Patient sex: M
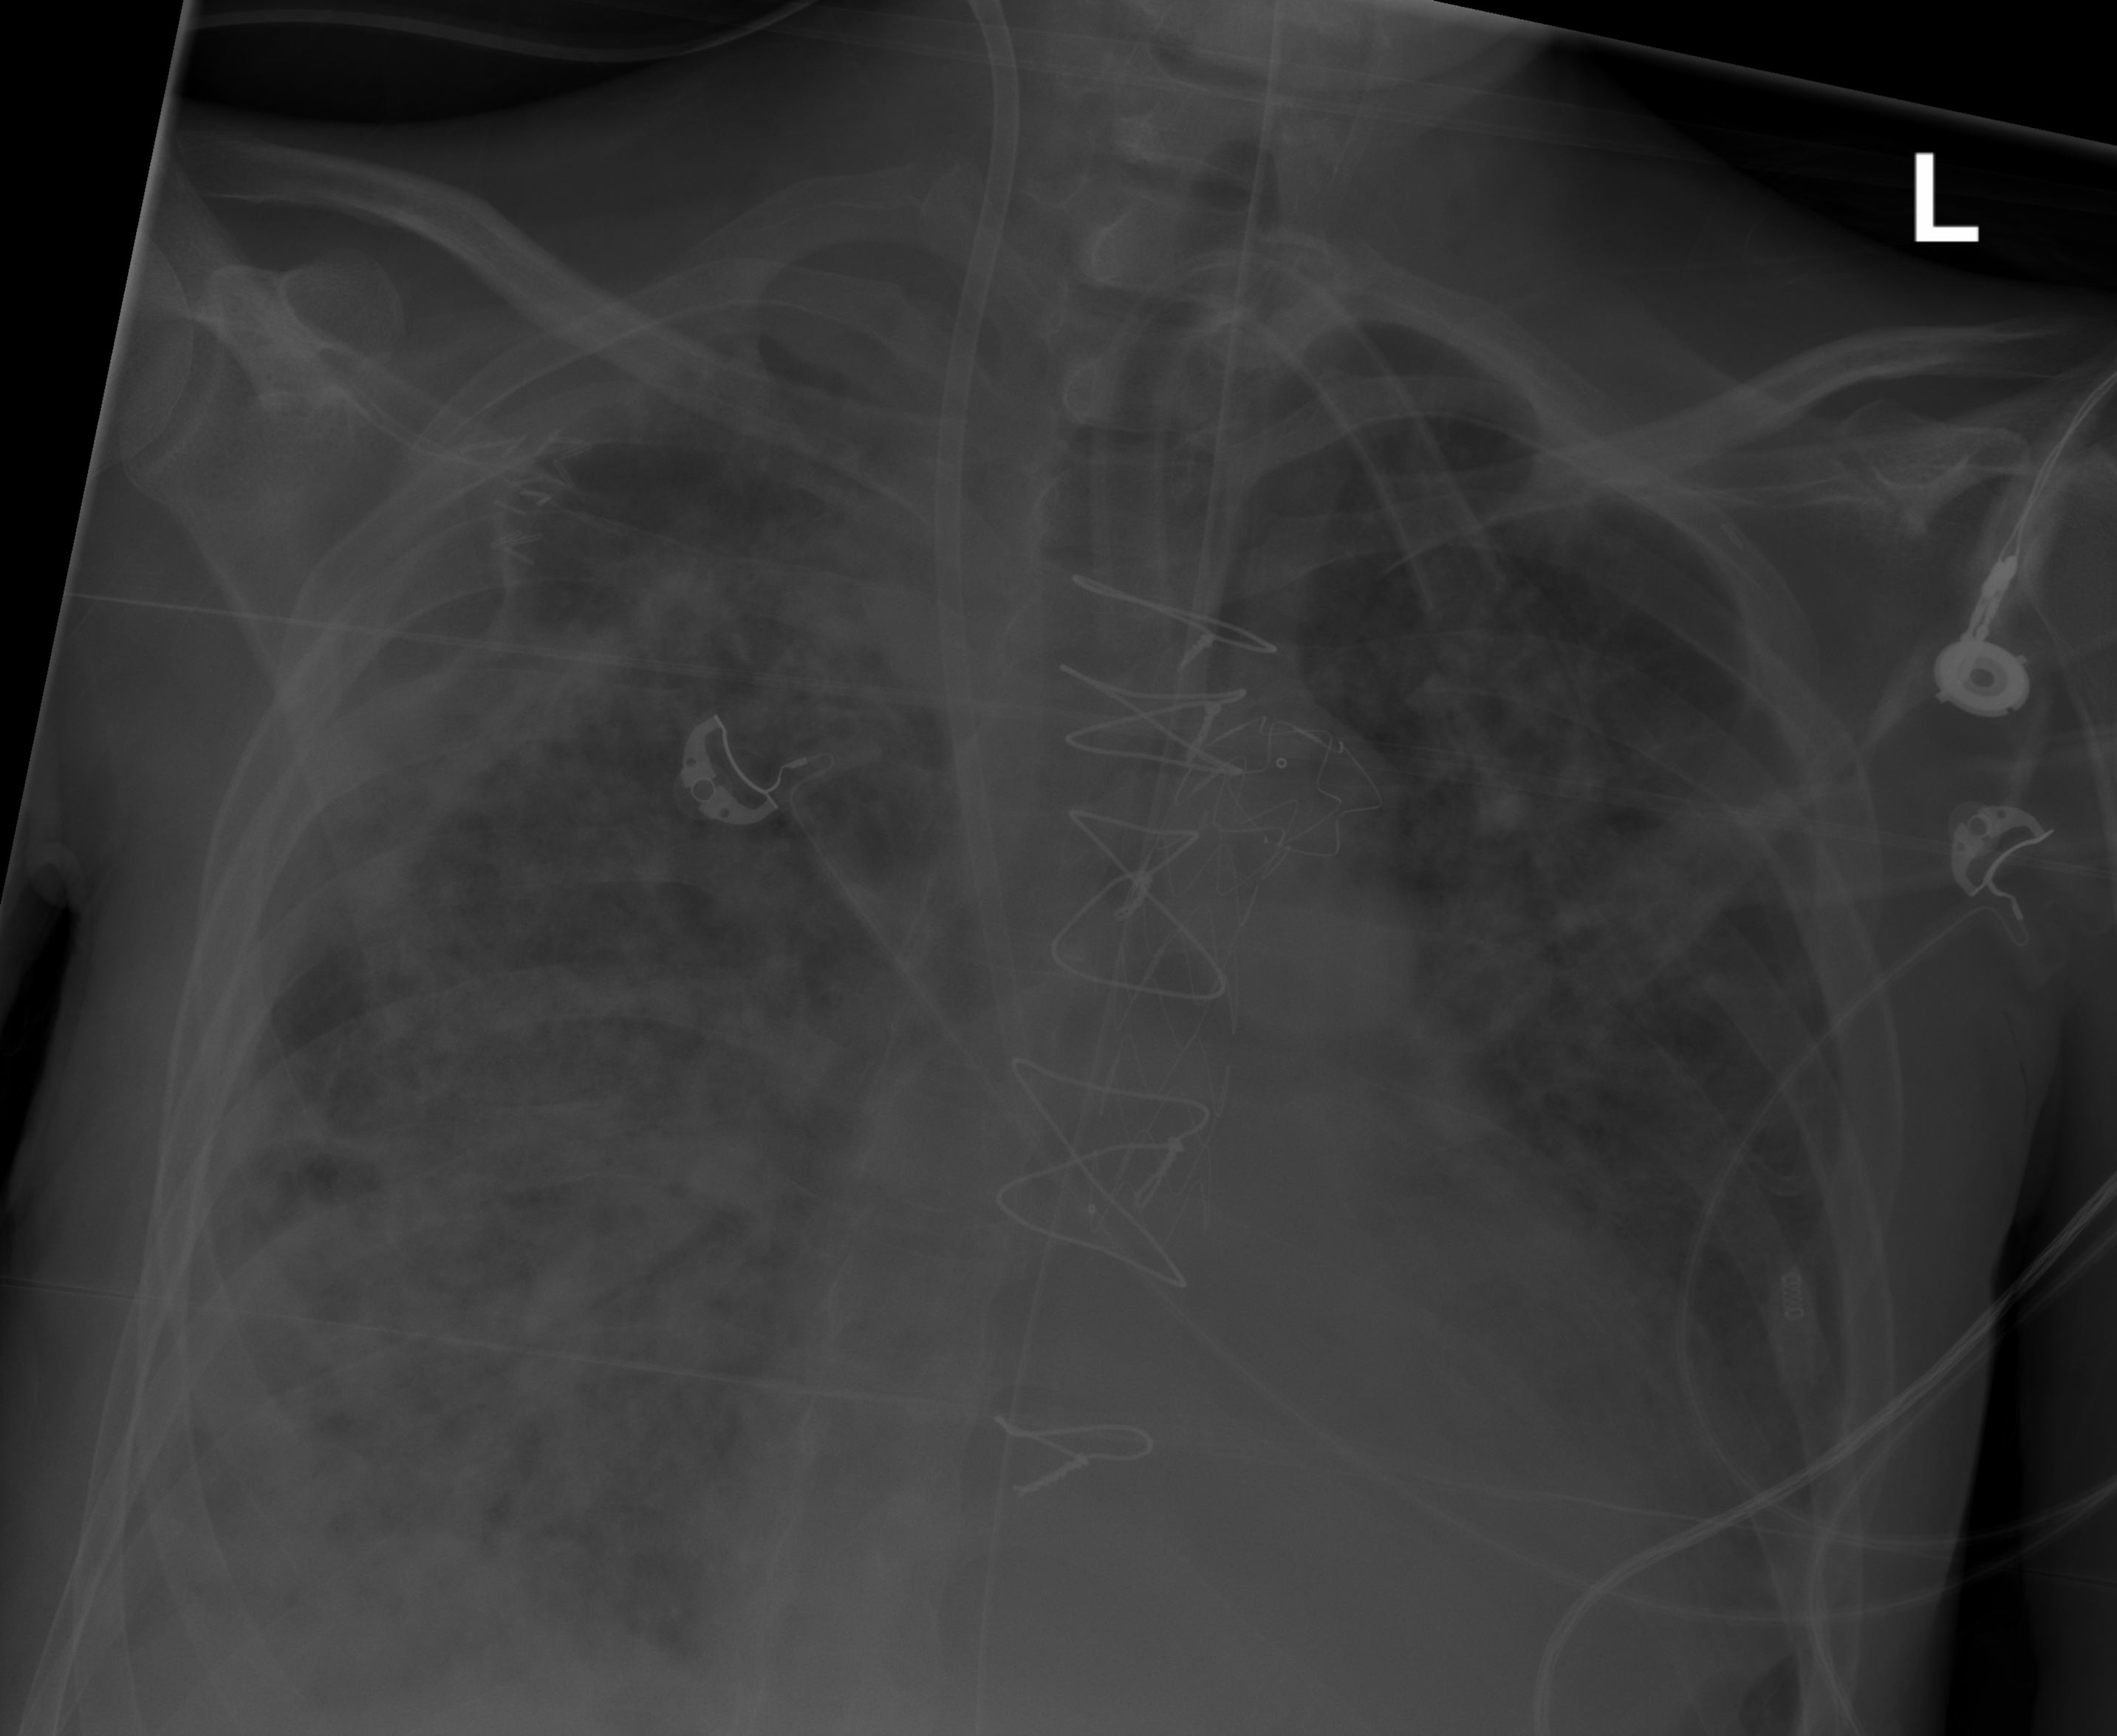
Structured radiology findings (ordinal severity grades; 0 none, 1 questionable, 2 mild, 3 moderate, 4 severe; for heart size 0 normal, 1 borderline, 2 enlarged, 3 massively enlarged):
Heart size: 1
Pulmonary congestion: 2
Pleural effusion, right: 2
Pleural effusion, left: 2
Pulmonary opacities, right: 3
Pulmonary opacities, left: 2
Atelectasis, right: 3
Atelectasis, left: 2